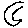
Label: moon